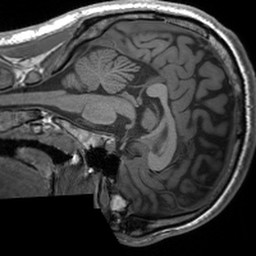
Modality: T1w
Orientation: sagittal
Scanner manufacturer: siemens
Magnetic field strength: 3 T
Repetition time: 1.54 s
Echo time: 0.00234 s